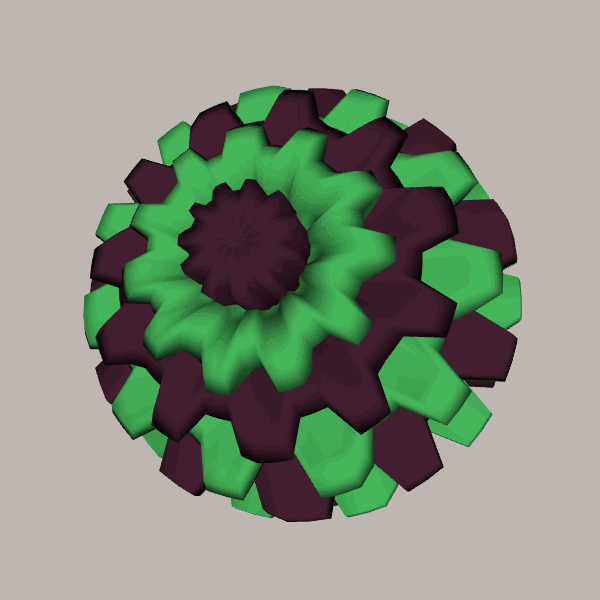
Background: light